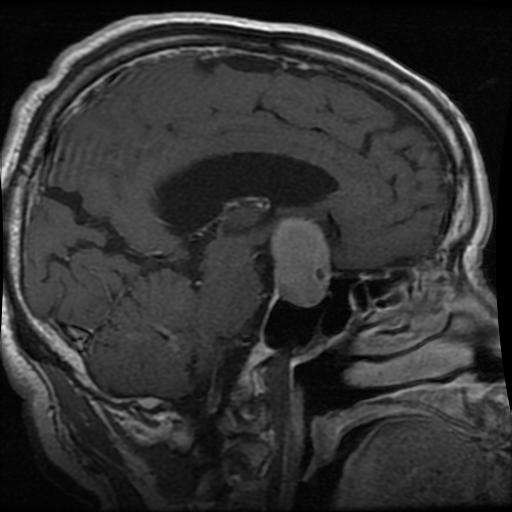
Label: pituitary